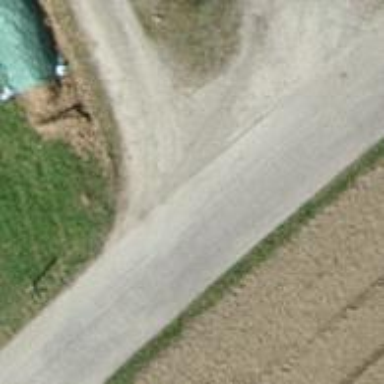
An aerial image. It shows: Unclassified road with asphalt surface.